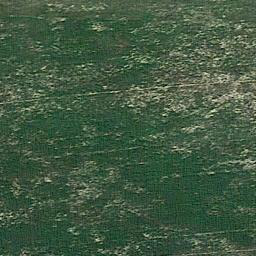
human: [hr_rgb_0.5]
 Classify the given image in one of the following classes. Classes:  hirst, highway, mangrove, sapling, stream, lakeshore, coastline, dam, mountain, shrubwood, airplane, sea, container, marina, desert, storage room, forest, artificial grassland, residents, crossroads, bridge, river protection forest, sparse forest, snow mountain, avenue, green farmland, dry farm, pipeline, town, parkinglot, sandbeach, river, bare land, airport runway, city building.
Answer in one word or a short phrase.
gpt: artificial grassland